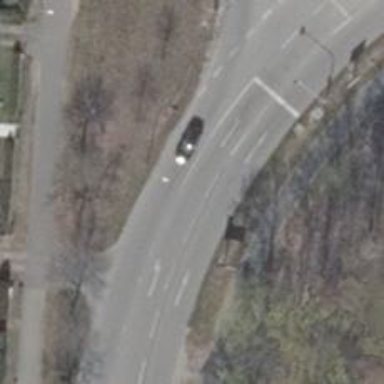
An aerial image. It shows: Secondary road with asphalt surface. There are separate sidewalks on both sides.